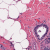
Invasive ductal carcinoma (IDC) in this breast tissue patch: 1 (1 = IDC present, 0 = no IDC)